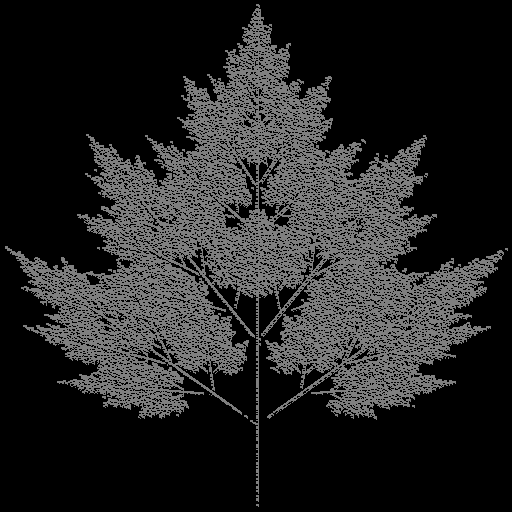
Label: tree